Current action and preconditions to check: path_clear

Your task: For each precondition in the list above, predict whether it will hold at this action.

Consider the current scene as observed from the mobile robot's camera, and analyze the predicted future states of all dynamic agents (e.g., people, animals, vehicles, or any moving entities) within the NEXT SECOND.

IMPORTANT: Only answer "very likely" if you are absolutely certain—based on strong, clear evidence—that a dynamic agent will violate the precondition in the predicted future state. Do NOT answer "very likely" for unlikely, ambiguous, or low-probability risks.

Ask yourself for each precondition: Is there a high probability, with clear and convincing evidence, that the predicted future states of any dynamic agent will interfere with the predicted future state of the currently executing action within the NEXT SECOND, causing that precondition to fail?

Assess the risk level based on these predictions. Use "likely" or "very likely" if motions create a clear risk of interference.

Use "neutral" or "improbable" if agents are nearby but their predicted paths are clearly diverging or non-conflicting.

Failure Risk Categories: "very improbable", "improbable", "neutral", "likely", "very likely"

Answer Format: Output ONLY the probability_of_failure value from these categories: "very improbable", "improbable", "neutral", "likely", "very likely"

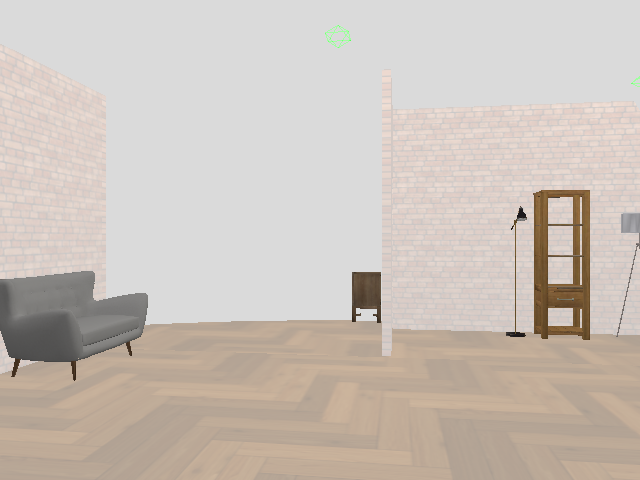

Answer: very improbable